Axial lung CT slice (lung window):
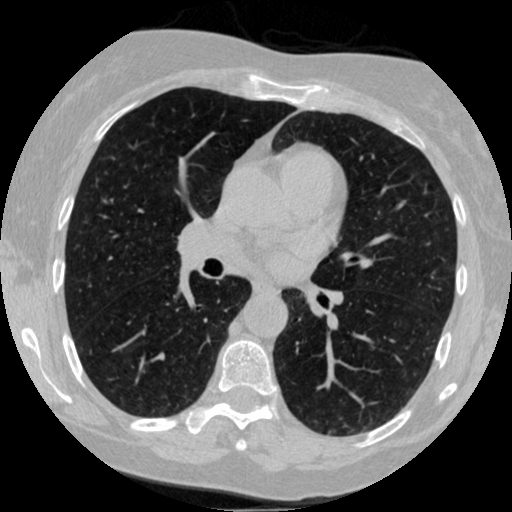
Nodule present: no